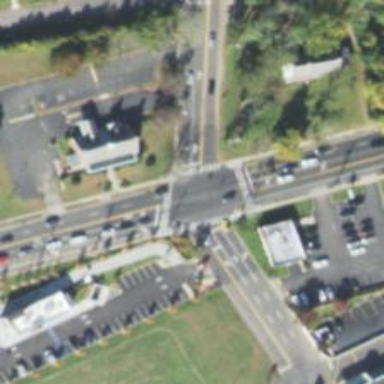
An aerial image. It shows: Marked road crossing.